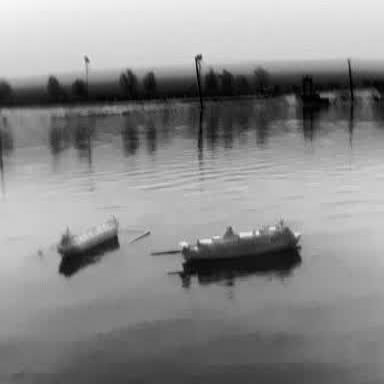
There is a liner in the infrared image.